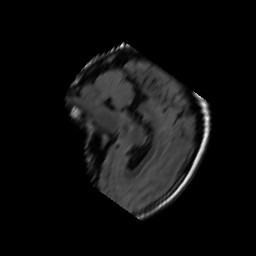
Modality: FLAIR
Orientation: sagittal
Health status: ill
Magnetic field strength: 3 T